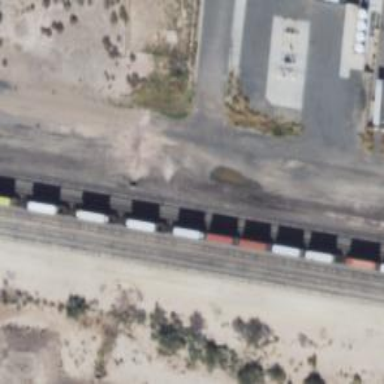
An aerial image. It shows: Railway siding for service.